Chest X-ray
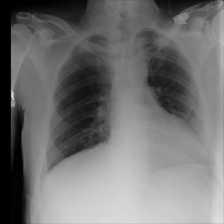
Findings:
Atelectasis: negative
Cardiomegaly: negative
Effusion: negative
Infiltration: negative
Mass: negative
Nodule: negative
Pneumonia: negative
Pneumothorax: negative
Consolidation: negative
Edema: negative
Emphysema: negative
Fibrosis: negative
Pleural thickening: negative
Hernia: negative